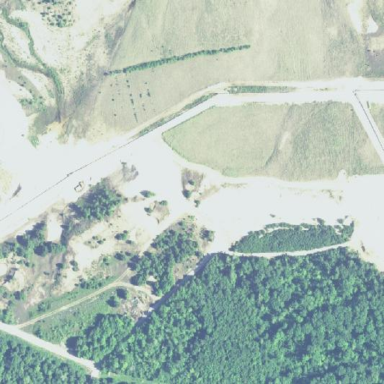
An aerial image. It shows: Quarry area.